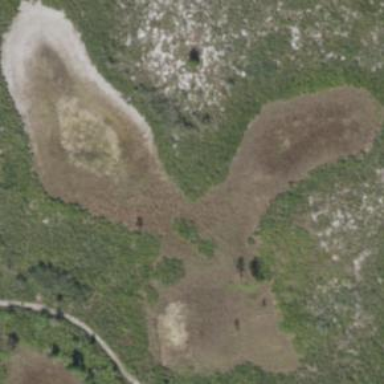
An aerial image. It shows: Marshy wetland area.